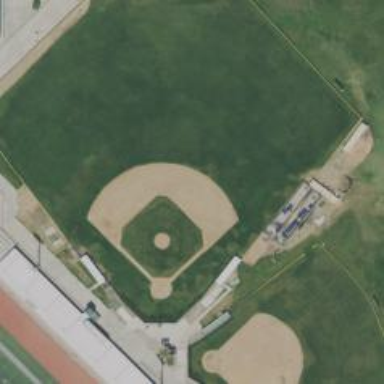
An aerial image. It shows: Baseball pitch with dirt/grass surface.